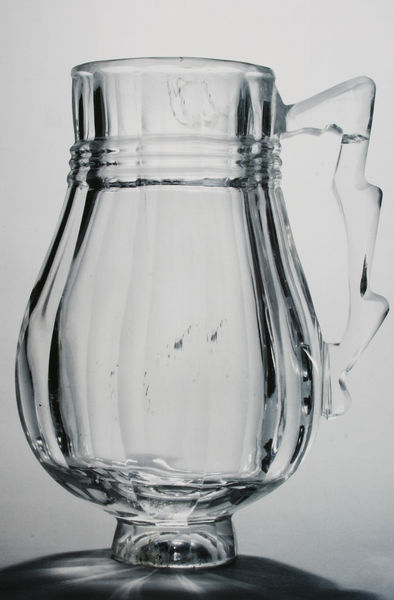
Titel: Krug mit abgetrepptem Henkel
Institution: Privatbesitz
Schlagwörter: wasser, glas, licht, schwarz, weiss, hals, henkel, kanne, krug, vase, klar, jugendstil, reflexe, bauch, transparent, foto, fotografie, photographie, becher, bierkrug, cruche, gefäß, fuss, eckig, strahlen, geriffelt, schwarzweiß, kreise, photo, bauhaus, karaffe, blitz, mittelalter, durchsichtig, dreck, reflex, lumière, ombre, art deco, fot, bauchig, dreckig, gezackt, verre, karafe, henkeö, macken, tasse, gls, vas, zackengriff, carafe, bierseidel glas, singuläre darstellung, chope